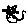
Label: cat